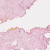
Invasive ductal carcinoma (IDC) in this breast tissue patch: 0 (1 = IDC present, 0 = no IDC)